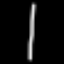
Label: line